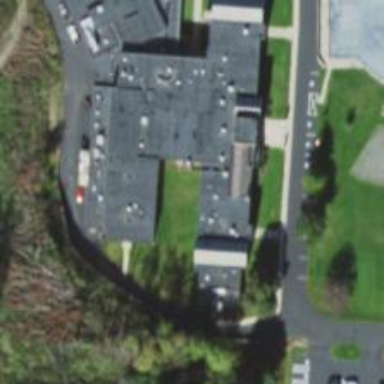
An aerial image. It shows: School.